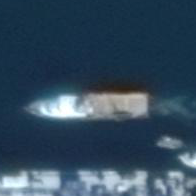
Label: civil